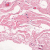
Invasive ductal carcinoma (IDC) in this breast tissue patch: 0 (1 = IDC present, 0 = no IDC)